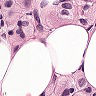
Metastatic tissue present: yes